Aerial crown-view tile of a tropical tree (Barro Colorado Island, Panama), acquired 20241014:
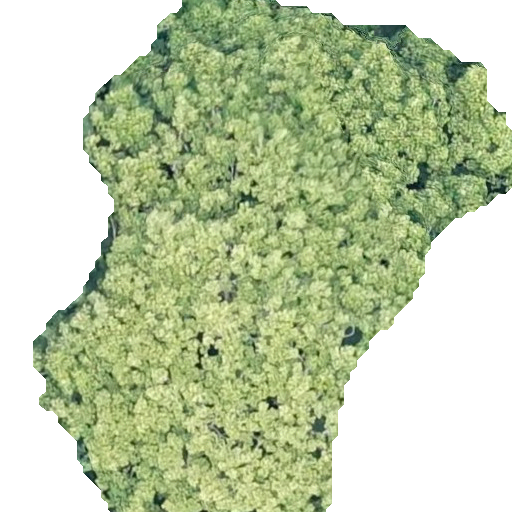
Species: Sterculia apetala
GBIF accepted scientific name: Sterculia apetala
Crown area: 262.57 m²